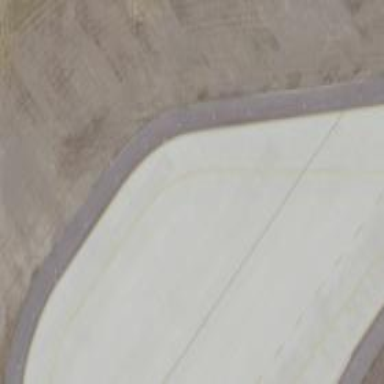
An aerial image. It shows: Image of taxiway at airport.